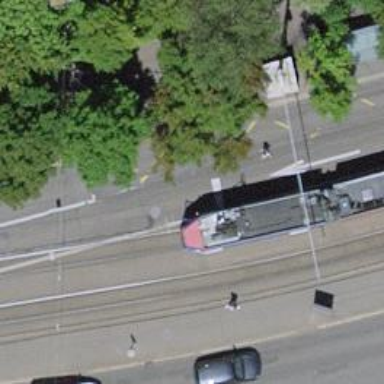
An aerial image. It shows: Tram stop with shelter located at the stop position.